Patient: sex M, age 63
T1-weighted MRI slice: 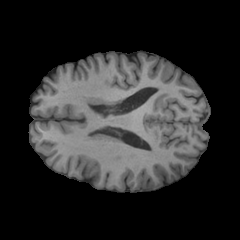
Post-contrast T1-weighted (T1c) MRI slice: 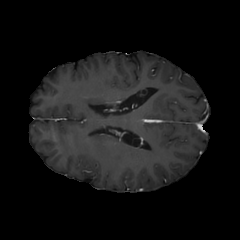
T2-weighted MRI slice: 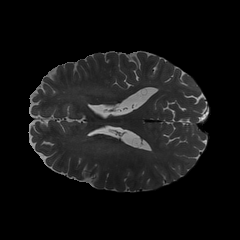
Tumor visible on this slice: no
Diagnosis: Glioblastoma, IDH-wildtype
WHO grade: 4